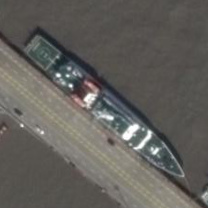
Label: destroyer